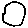
Label: circle